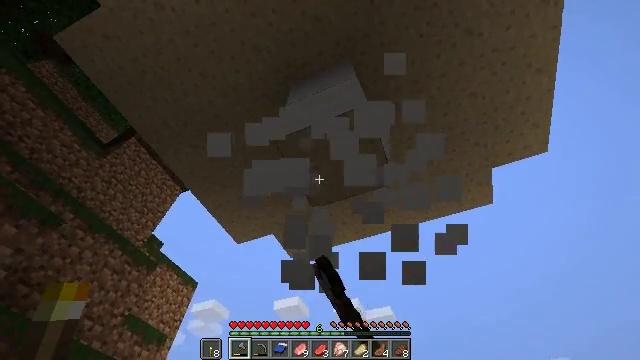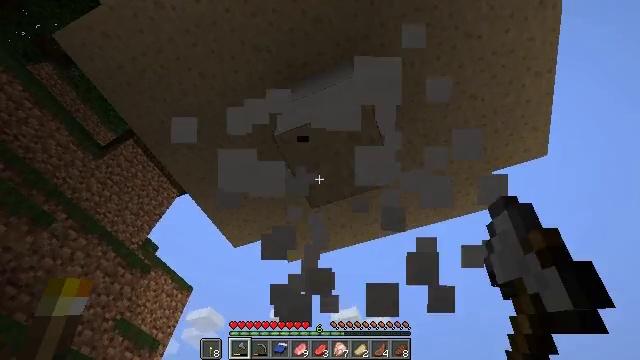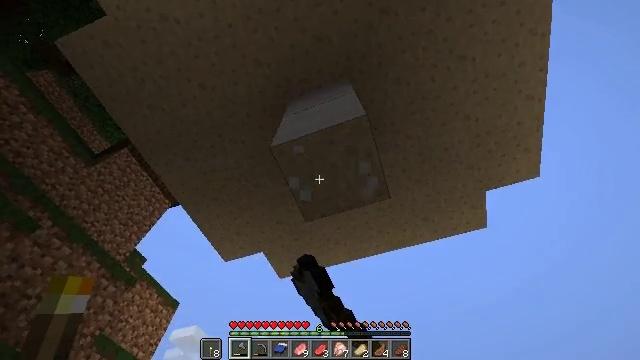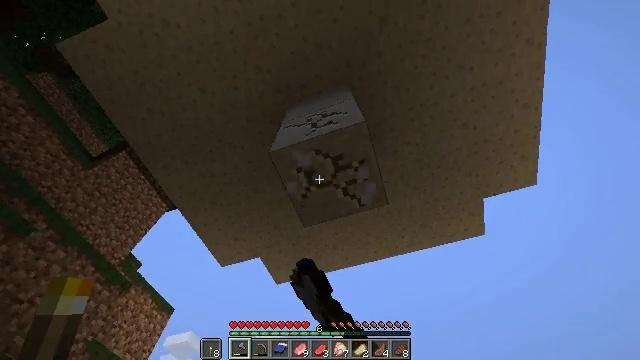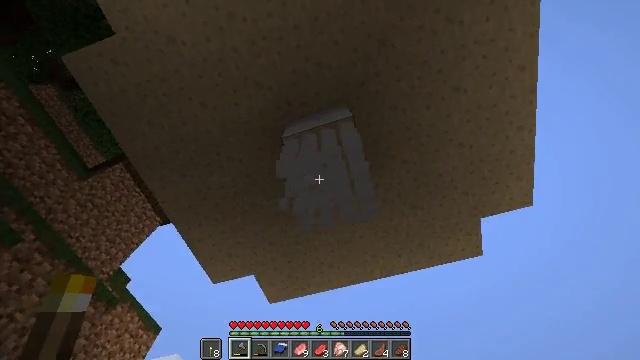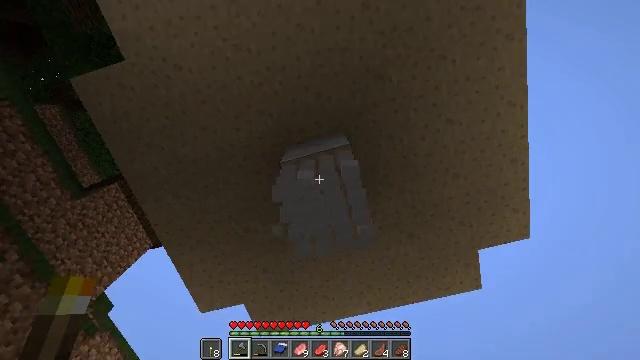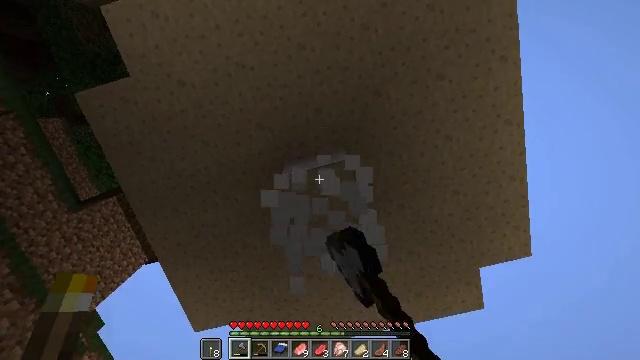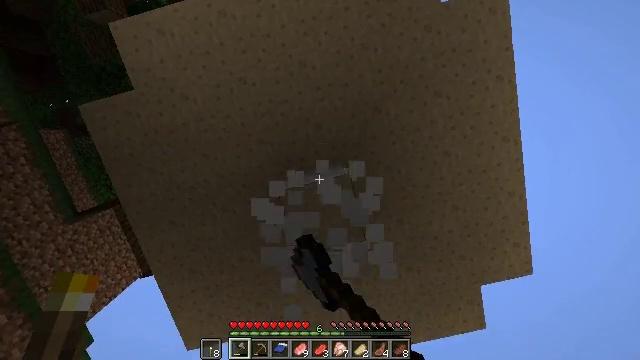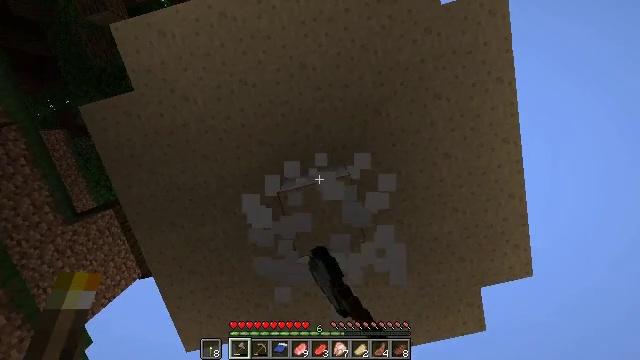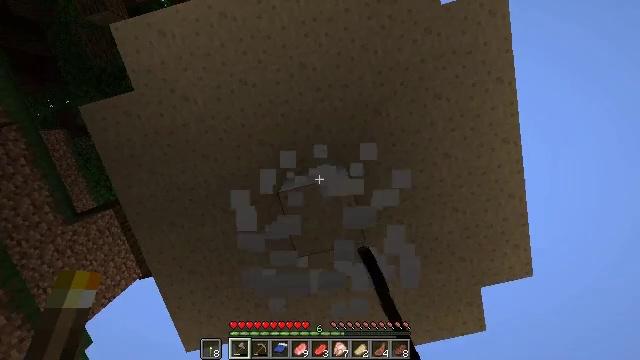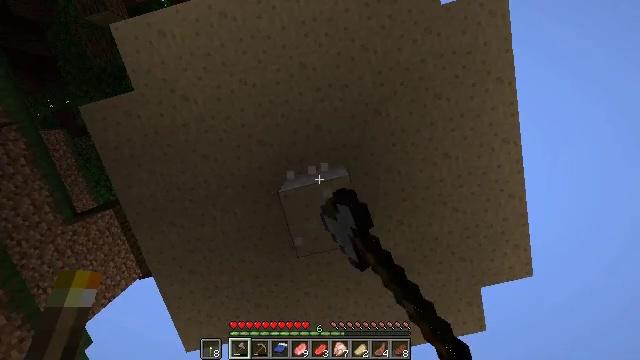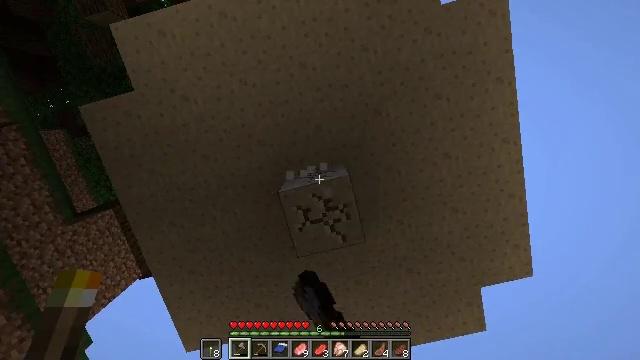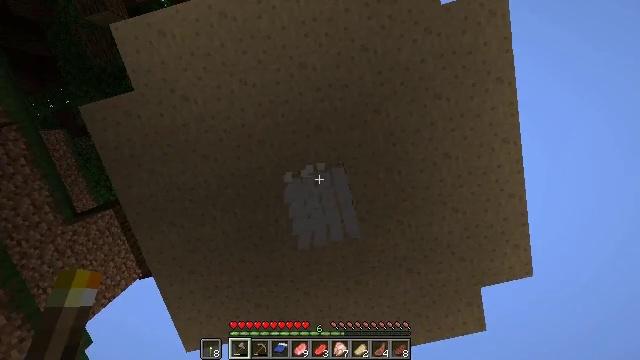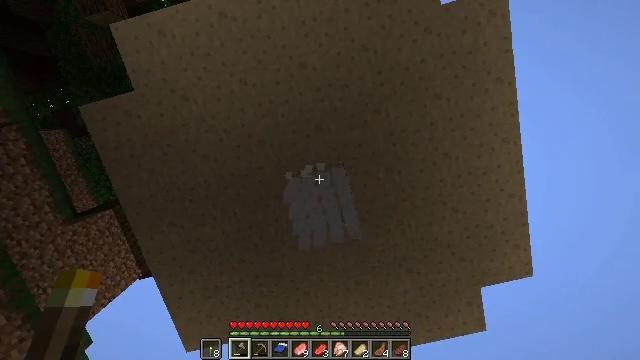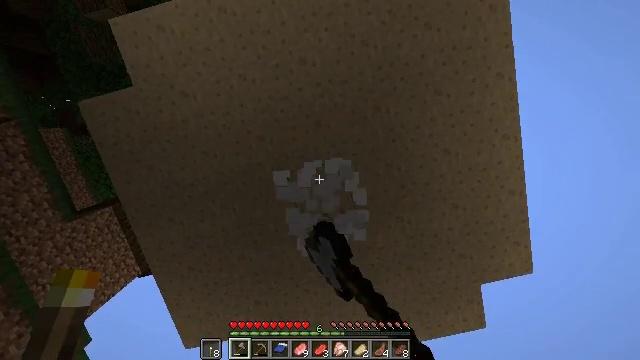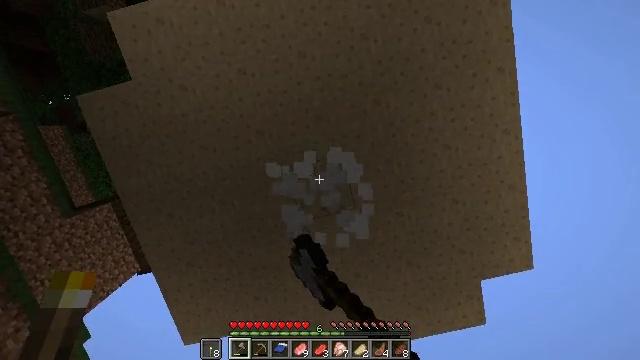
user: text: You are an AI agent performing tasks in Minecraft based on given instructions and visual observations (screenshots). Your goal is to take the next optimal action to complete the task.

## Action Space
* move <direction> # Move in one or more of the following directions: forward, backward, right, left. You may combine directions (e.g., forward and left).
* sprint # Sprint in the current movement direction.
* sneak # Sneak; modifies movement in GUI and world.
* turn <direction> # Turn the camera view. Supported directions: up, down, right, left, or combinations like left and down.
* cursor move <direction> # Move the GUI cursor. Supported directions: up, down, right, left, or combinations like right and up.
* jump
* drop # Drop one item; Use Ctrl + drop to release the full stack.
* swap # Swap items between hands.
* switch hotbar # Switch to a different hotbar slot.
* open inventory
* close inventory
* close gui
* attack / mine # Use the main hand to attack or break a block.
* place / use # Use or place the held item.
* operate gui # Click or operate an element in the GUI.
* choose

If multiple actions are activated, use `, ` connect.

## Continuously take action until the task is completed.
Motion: motion action
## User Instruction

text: Mine the mushroom stem in the forest.
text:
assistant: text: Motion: turn up, attack / mine
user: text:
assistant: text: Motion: turn right and up, attack / mine
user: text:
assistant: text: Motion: turn up, attack / mine
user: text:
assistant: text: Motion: turn right and up, attack / mine
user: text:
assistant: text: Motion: turn right and up, attack / mine
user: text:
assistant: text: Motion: turn up, attack / mine
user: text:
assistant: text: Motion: turn up, attack / mine
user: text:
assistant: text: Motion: attack / mine
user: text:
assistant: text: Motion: attack / mine
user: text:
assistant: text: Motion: attack / mine
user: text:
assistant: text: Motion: attack / mine
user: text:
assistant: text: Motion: attack / mine
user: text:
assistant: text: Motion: attack / mine
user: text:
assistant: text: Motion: move forward, attack / mine
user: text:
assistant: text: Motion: move forward, attack / mine
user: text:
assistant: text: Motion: move forward, attack / mine
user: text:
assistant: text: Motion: attack / mine